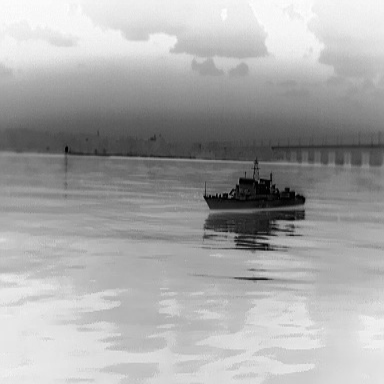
There is a warship in the infrared image.